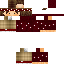
A male human skin with medium skin, wearing brown long hair dressed in a red hoodie and brown pants, featuring a closed mouth.